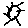
Label: sun